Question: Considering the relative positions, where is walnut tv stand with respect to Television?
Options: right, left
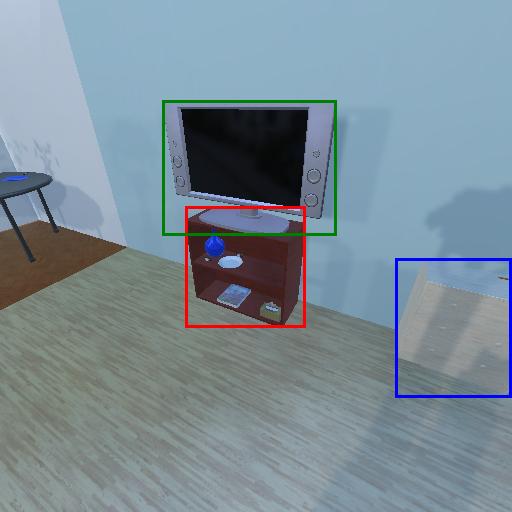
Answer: right